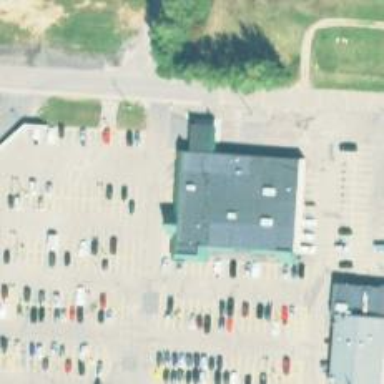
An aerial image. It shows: Fitness centre on leisure land.